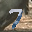
Label: 7